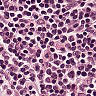
Metastatic tissue present: no